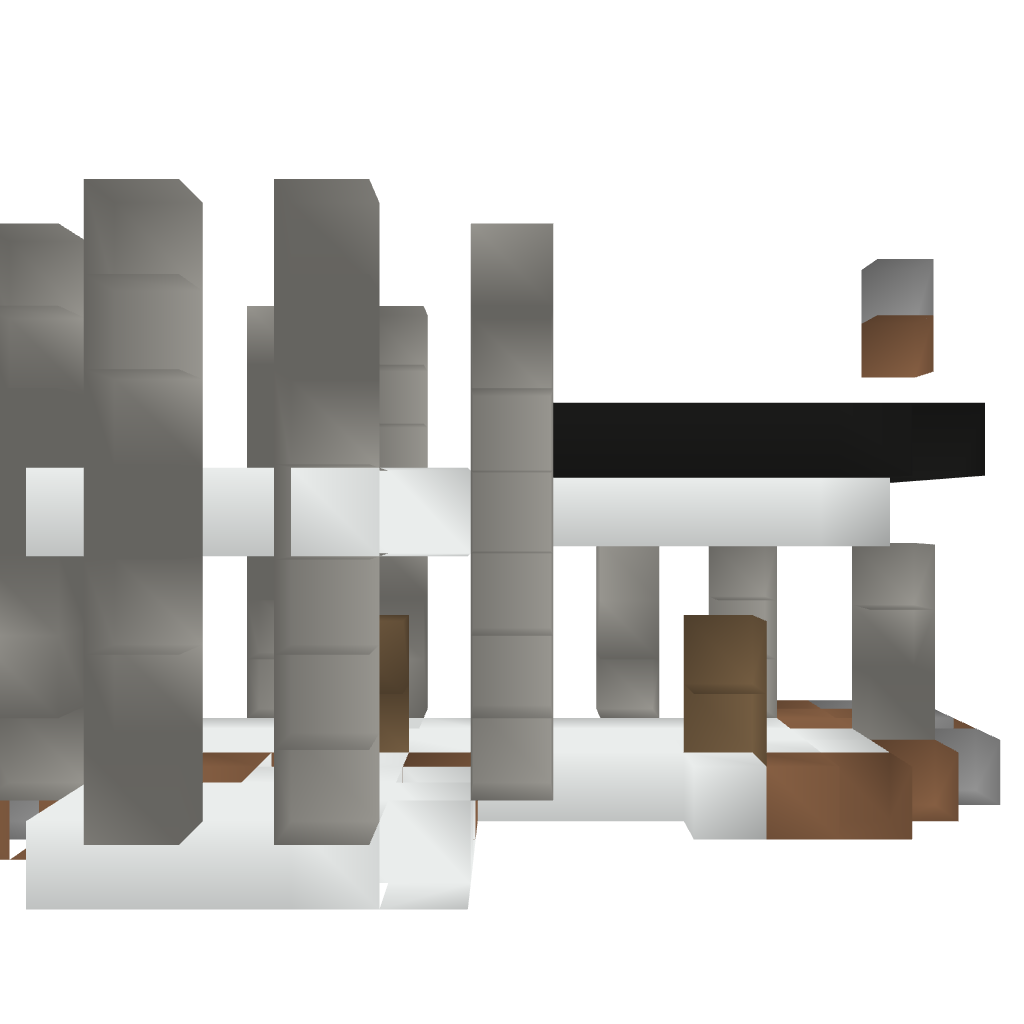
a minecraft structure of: Modern House #1